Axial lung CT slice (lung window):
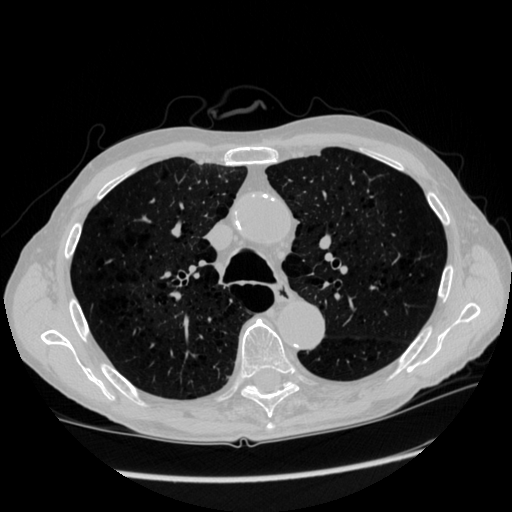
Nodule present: no